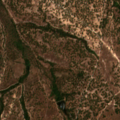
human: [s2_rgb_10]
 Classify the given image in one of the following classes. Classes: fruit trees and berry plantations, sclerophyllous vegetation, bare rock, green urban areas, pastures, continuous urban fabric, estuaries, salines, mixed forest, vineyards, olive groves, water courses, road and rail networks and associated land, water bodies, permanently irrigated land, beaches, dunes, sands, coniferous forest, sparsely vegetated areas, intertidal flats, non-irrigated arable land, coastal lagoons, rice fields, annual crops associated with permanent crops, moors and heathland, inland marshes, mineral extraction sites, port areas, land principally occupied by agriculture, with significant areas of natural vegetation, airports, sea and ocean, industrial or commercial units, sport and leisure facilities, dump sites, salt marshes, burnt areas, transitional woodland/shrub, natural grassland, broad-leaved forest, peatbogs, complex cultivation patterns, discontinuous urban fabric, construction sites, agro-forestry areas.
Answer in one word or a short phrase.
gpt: broad-leaved forest, transitional woodland/shrub